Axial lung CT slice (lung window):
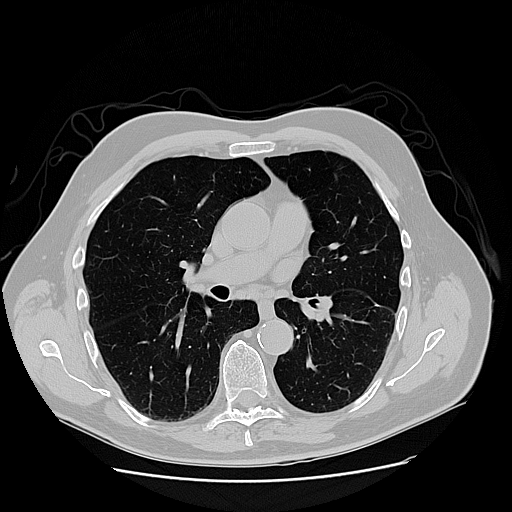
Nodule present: no